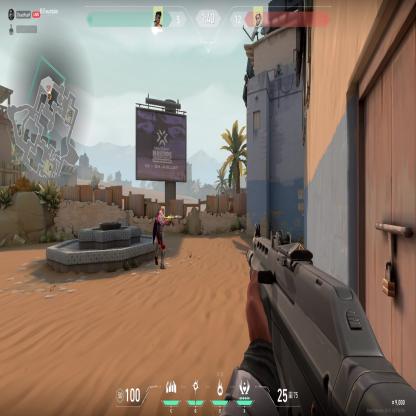
Label: enemy